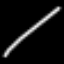
Label: line